Question: Does anyone know how to create a complex dynamic hierarchy treeview with ASP.NET or Silverlight or any other technology that can be viewed on a SharePoint page?
We have records in our database connected to each other with keywords 'predecessor' and 'successor'. Now we want to have a visual overview of these records on the screen showing the hierarchy.
Example of what we want to create:

I have found many solutions for custom treeviews, charts, hierarchy views, .. but none of them could create our view dynamically.
EDIT: The boxes should be interactive and the sollution should support most common browser without installing software for the client. (If possible)
EDIT 2: The diagram will show all the courses (=box) for a training. Some courses are grouped in modules (=color) and for some courses, you have to succesfully passed one or more other courses.
Your help would be very appreciated.
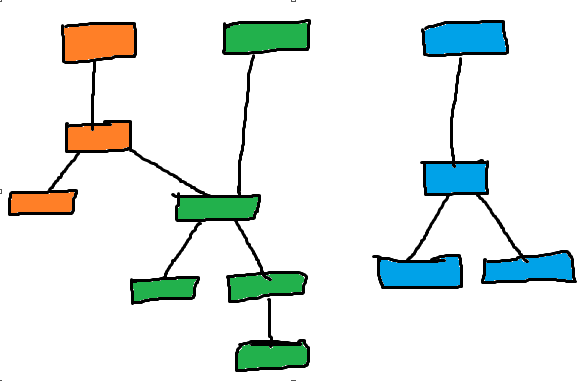
Answer: As the relationships are interconnected these are not actually hierarchies. You want a directed graph with custom user controls for the nodes.
Try these (most are open source or free):
- <URL>